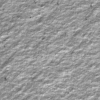
Label: not_dusty